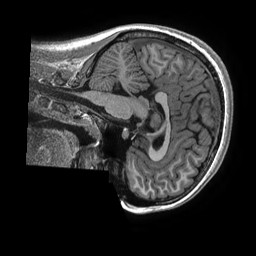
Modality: T1w
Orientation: sagittal
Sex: female
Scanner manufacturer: ge
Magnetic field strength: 3 T
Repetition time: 0.007648 s
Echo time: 0.00304 s